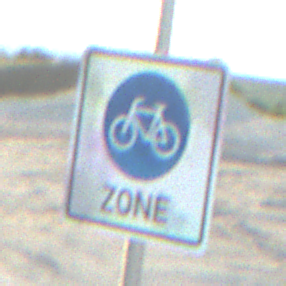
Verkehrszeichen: BeginnFahrradzone
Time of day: SunriseSunset
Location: Outdoor (Beach)
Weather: Clear
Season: NotSpecified
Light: Natural